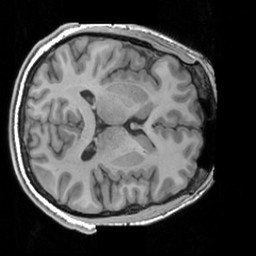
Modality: T1w
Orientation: axial
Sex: male
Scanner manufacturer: siemens
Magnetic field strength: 3 T
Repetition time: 1.63 s
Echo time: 0.00311 s